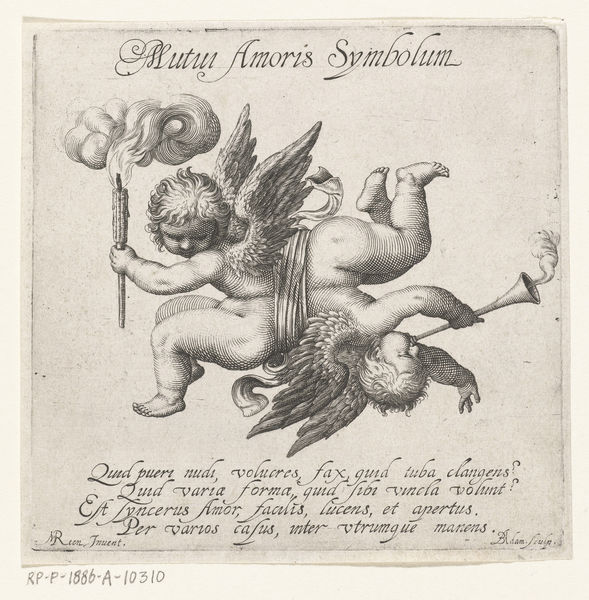
Titel: Twee liefdesgodjes (Amor) door een lint met elkaar verbonden
Künstler: Boëtius Adamsz. Bolswert
Standort: Amsterdam
Institution: Rijksmuseum
Schlagwörter: feder, feuer, flügel, nackt, licht, symbol, federn, tod, qualm, rauch, blatt, musik, locken, kinder, engel, putte, putto, schrift, liebe, grafik, graphik, dampf, symmetrie, musikinstrument, musizieren, kerze, oben, unten, druck, druckgraphik, druckgrafik, stich, text, schnörkel, leben, posaunen, fanfare, tröte, symbolik, amor, posaune, putti, schwebend, fackel, handschrift, latein, trompete, zusammengebunden, kogfüber